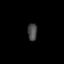
Tissue: lung
Cell type: Endothelial cells
Senescence score: 0.5659
Nuclear area (px): 163
Mean DAPI intensity: 71.319